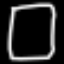
Label: square